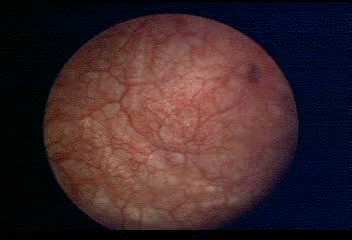
Modality: WLC
Class: Normal mucosa
Bladder cancer association: No